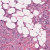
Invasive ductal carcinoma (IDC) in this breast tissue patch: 1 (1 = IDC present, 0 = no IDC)